Question: I am running on of my project on Internet Explorer 8 i.e. IE8 and i am getting the following errors. this project is successfully run on the Chrome and Mozilla as well as IE11 also but i want to use IE8. is there any way to solve the Errors..

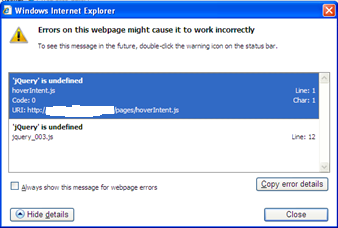
Answer: What is used JQuery Version?
<URL>
Check the version of JQuery please.
---
Version Checking!
Check your html(index.html) file
'''
<script type="text/javascript" charset="utf-8"
src="/lib/jquery/js/jquery-1.11.1.min.js"></script>
'''
File name have version name like "jquery-1.11.1.min.js"
In this case, version is 1.X, then this version support IE 8.
If your script link(src) don't have version like "jqeury.js",
Open the file.
You can find the comment of version like below code.
'''
/*! jQuery v1.11.1 | (c) 2005, 2014 jQuery Foundation, Inc. | jquery.org/license */
'''